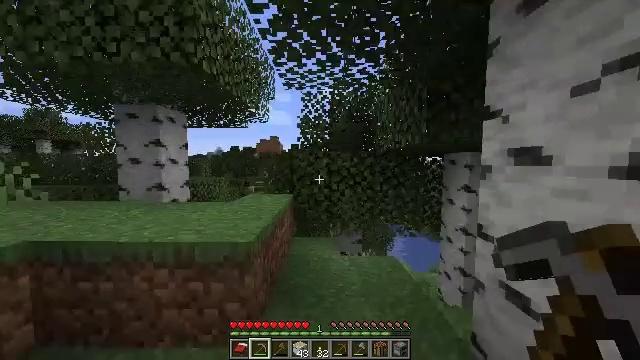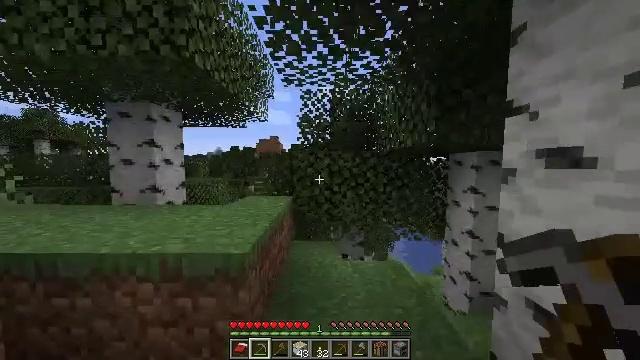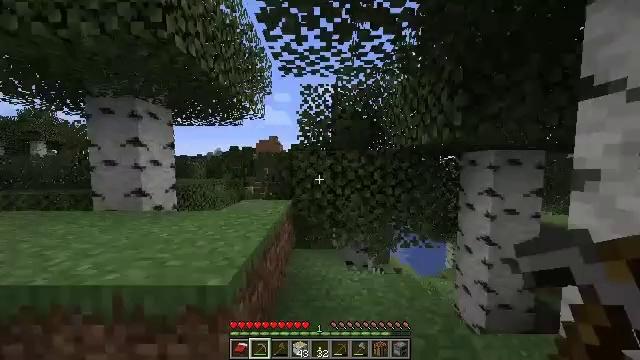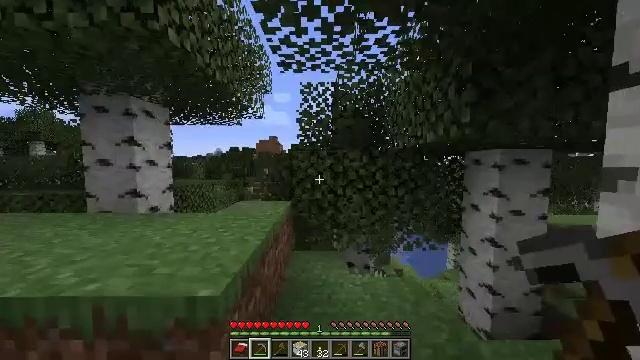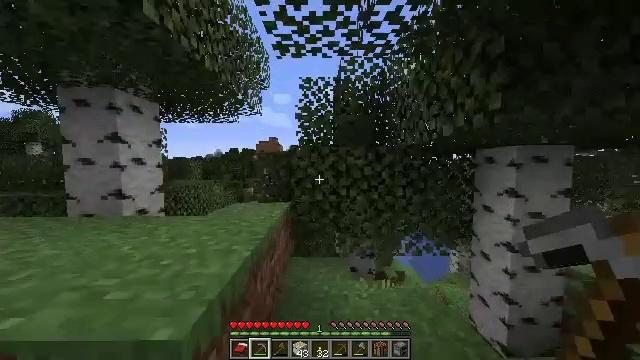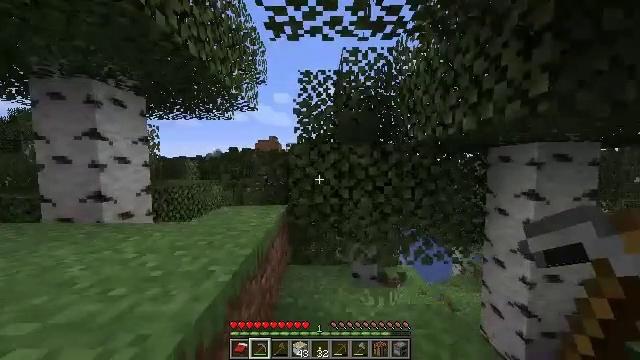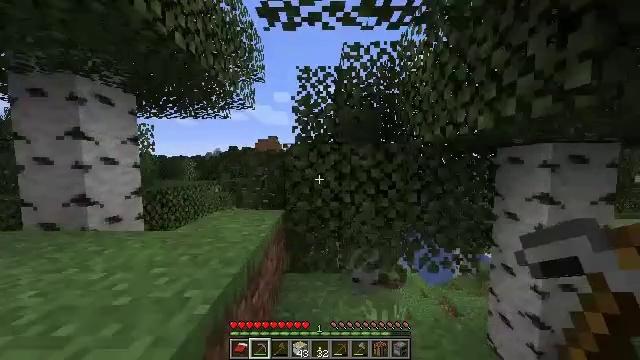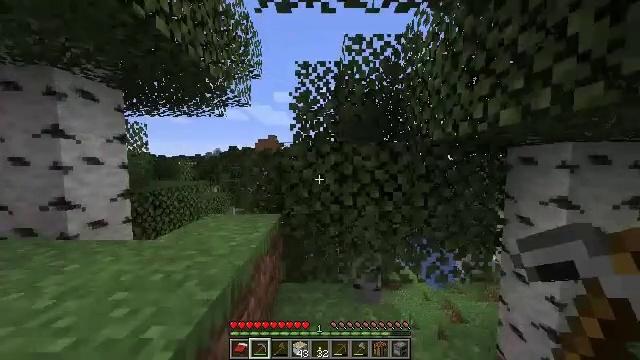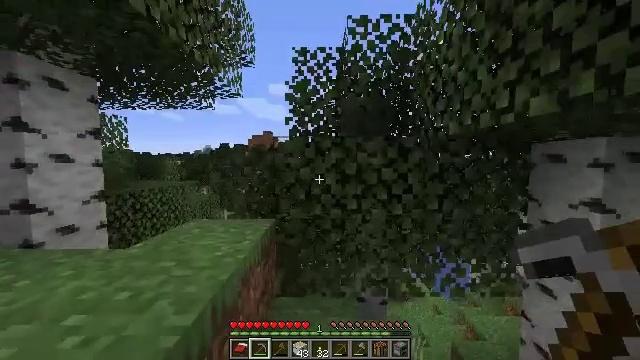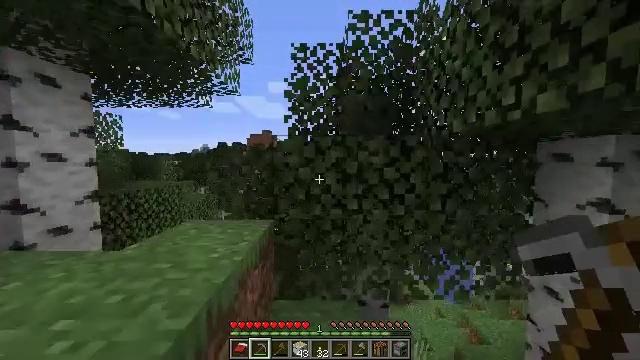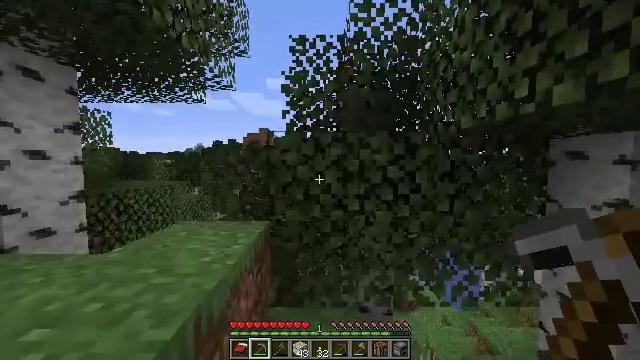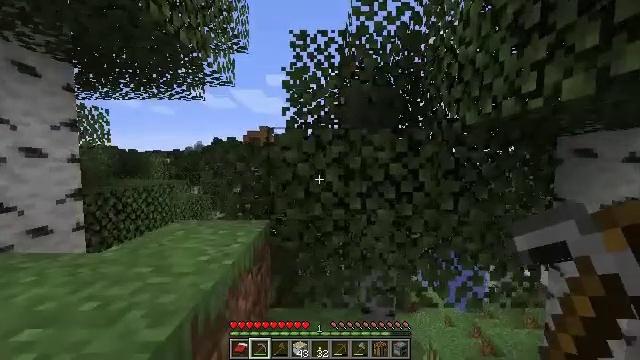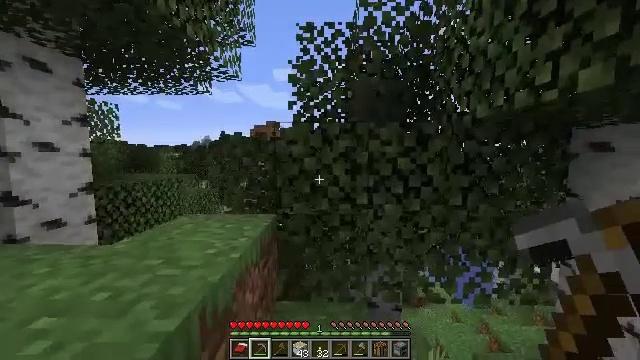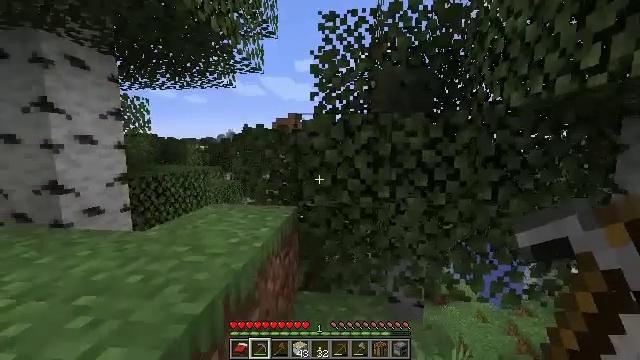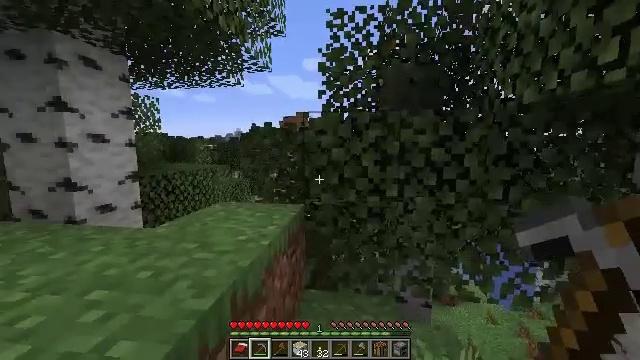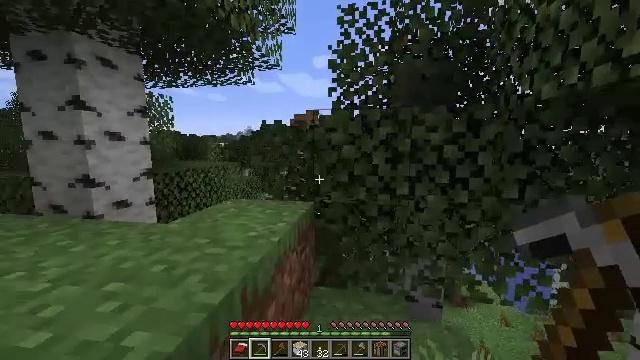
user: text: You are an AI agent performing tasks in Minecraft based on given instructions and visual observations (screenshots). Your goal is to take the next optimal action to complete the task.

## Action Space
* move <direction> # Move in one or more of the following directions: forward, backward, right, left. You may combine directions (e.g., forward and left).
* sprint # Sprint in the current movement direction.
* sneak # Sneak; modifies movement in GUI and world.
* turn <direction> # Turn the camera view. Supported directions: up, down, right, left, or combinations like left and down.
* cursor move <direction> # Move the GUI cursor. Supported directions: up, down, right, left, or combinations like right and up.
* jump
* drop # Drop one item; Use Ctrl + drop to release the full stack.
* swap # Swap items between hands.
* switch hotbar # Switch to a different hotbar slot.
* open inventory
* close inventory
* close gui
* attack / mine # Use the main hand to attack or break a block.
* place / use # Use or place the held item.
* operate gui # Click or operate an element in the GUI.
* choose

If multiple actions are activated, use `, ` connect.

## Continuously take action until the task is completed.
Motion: motion action
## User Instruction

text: Harvest birch leaves for decorations.
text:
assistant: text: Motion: move forward, sprint
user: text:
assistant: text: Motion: move forward, sprint
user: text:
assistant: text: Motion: move forward, sprint
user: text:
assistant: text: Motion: move forward, sprint
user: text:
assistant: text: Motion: move forward, sprint
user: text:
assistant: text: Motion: move forward, sprint
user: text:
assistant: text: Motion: sprint
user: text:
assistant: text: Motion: sprint
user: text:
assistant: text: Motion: sprint
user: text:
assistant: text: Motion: sprint
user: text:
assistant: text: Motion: sprint
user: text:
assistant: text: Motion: sprint, turn left and down
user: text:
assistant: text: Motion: sprint, turn left and down
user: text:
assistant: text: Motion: sprint, turn left
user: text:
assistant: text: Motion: turn left
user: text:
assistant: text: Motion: no_op
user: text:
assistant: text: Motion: no_op
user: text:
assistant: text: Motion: no_op
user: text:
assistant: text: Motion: turn left
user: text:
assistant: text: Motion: turn left
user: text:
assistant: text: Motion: turn left
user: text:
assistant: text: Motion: turn left
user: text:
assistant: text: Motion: turn left
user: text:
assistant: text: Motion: turn left
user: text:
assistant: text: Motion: turn left
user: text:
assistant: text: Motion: turn left and up
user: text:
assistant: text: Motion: turn left
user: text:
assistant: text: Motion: sprint, turn left and up
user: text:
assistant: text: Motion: sprint
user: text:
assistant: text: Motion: sprint